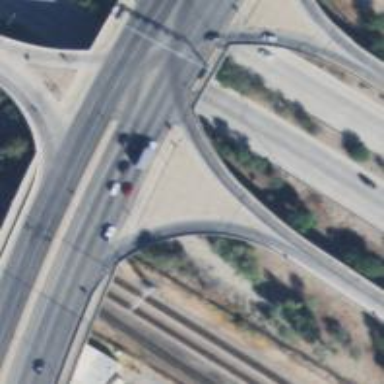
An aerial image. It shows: Trunk_link highway on bridge.